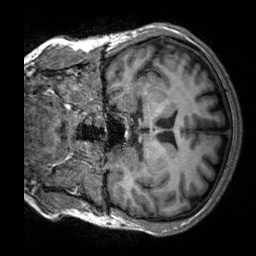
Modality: T1w
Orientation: coronal
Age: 23
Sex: male
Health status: healthy
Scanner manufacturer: siemens
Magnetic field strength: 3 T
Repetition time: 2.3 s
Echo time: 0.00303 s